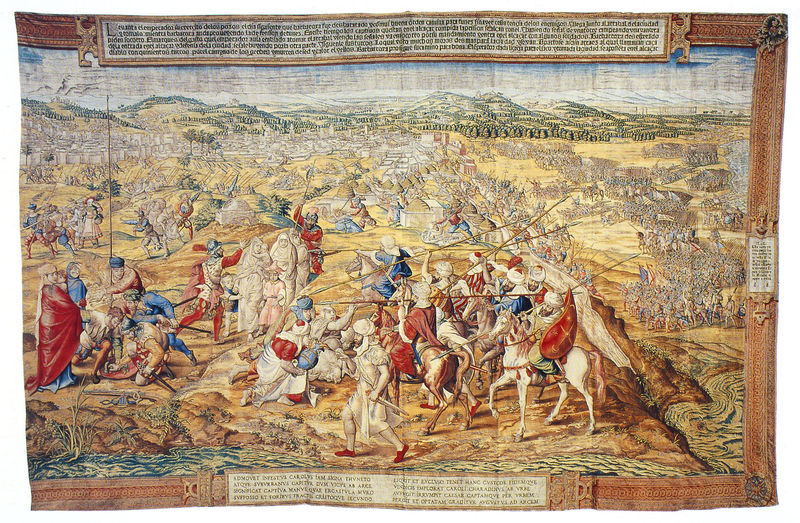
Titel: Der Tunis-Feldzug Karls V.; Die Belagerung von Tunis
Künstler: Jan Cornelisz Vermeyen
Institution: Madrid, Palacio Real, Patrimonio Nacional
Schlagwörter: berg, blau, kampf, wasser, fluss, frauen, landschaft, menschen, stadt, rot, teppich, rahmen, bach, rauch, personen, wald, kinder, pferd, pferde, reiter, schrift, berge, schlacht, lanze, soldaten, gobelin, wandteppich, ornamente, ritter, pergament, lanzen, zeltlager, gestickt, turban, türken, reite